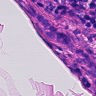
Metastatic tissue present: yes